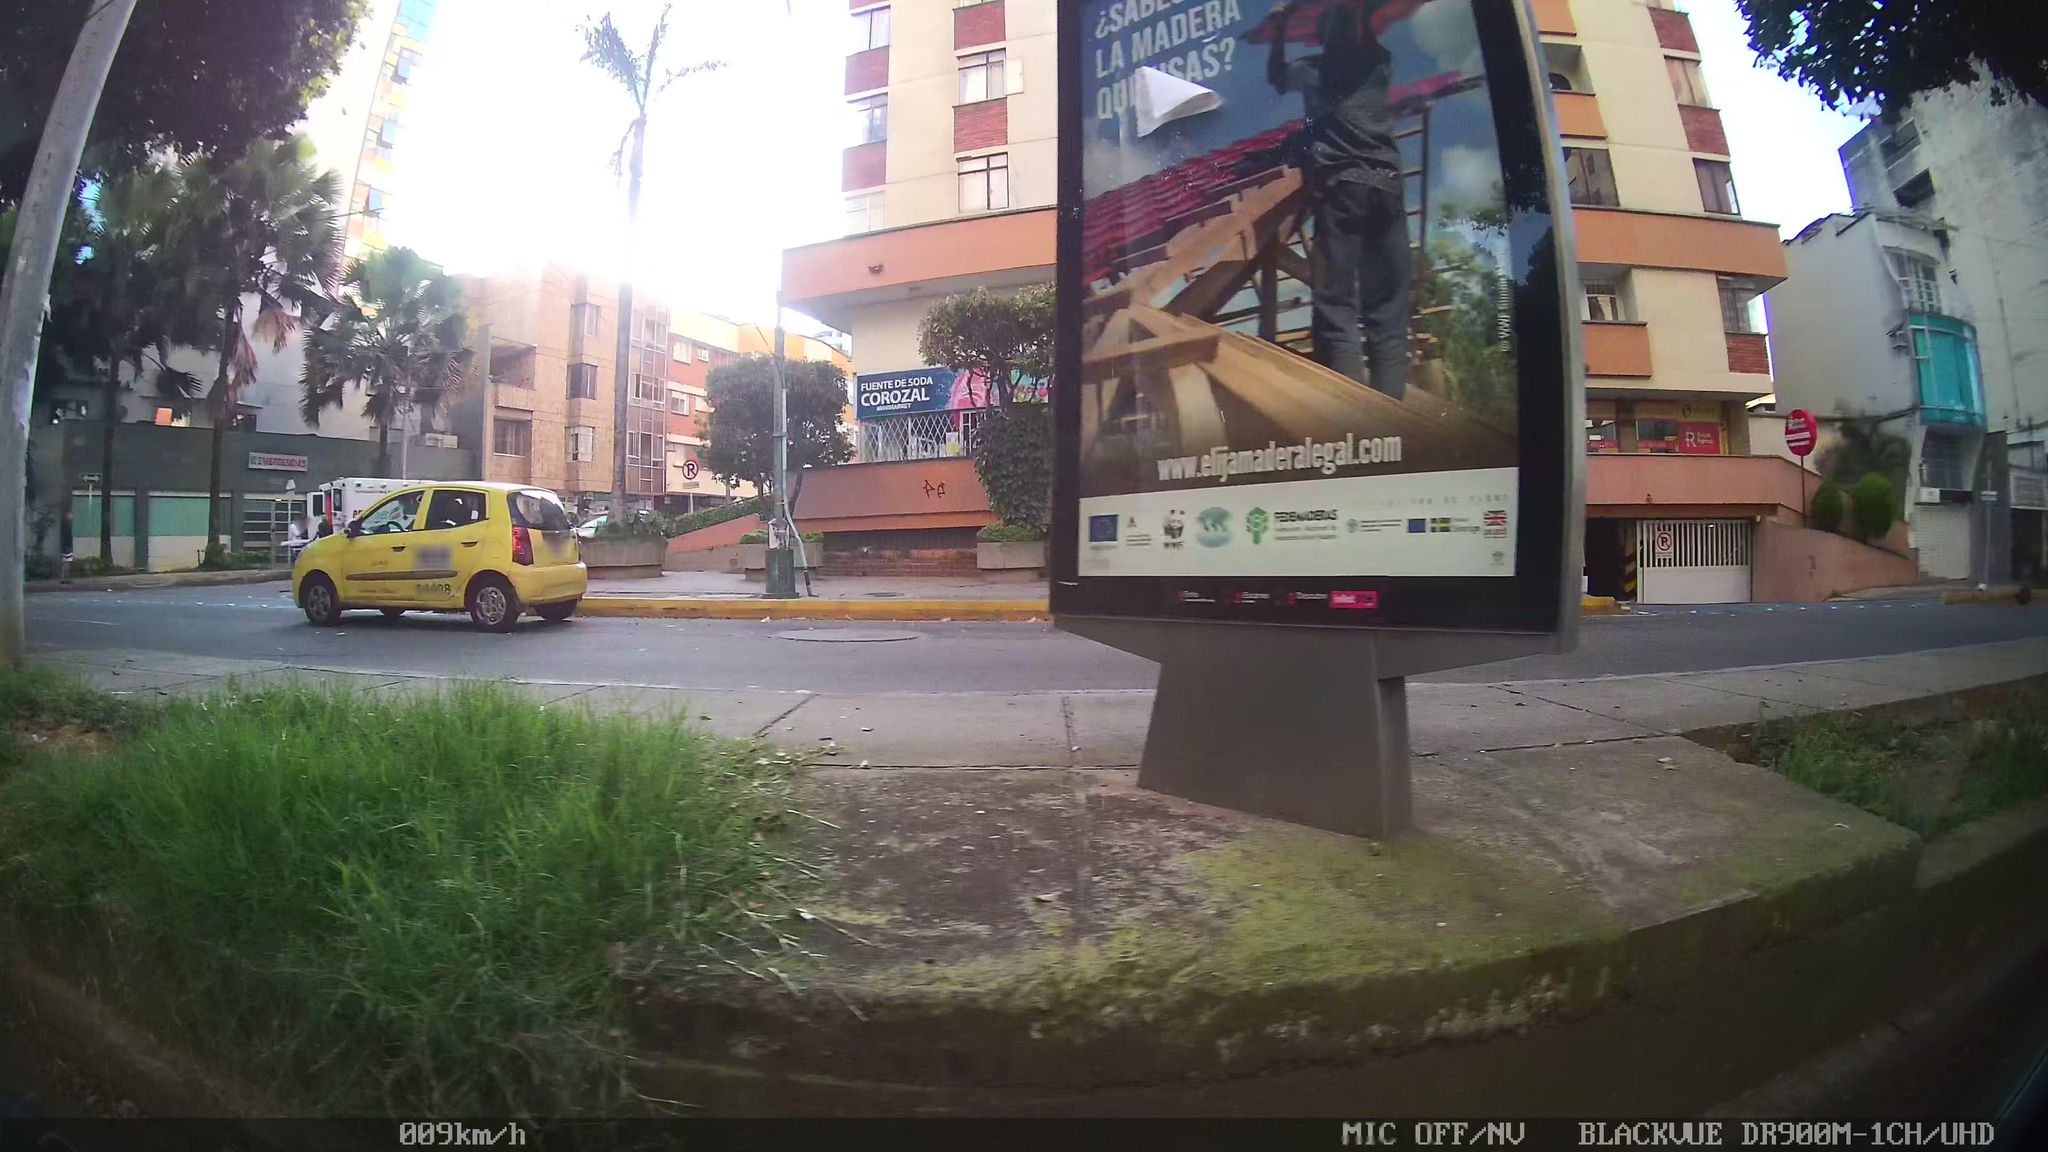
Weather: clear
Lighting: day
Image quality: good
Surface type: driving surface
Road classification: tertiary
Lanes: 2
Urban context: urban centre
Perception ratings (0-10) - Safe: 1.66, Lively: 8.07, Beautiful: 2.2, Boring: 1.8, Depressing: 7.05, Wealthy: 4.26